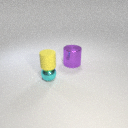
large purple metal cylinder behind small cyan metal sphere